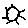
Label: sun